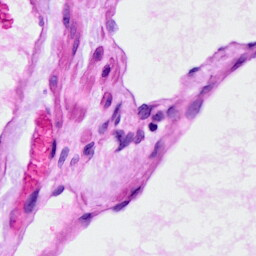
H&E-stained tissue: Ovarian